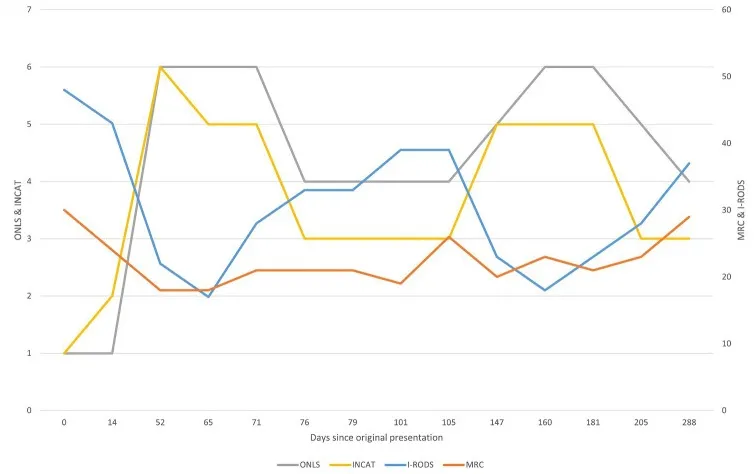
Graphical summarization of the used evaluation scales. The sum scores for the scales ONLS (grey) and INCAT (yellow) are shown on the left side of the graph. The sum scores for the scales I-RODS (light blue) and MRC (orange) are shown on the right side of the graph. For the MRC scale, the more sensitive muscle groups were picked to be evaluated and comprise the shown sum: upper arm abductors, elbow flexors, wrist extensors, hip flexors, knee extensors, and foot dorsal flexors. The figure represents changes in evaluation scores throughout the clinical case. By comparing with Figure 1, primary improvement was observed following corticosteroid therapy, and the following declines can be attributed to prednisone dose reduction, from 30 mg/day and lower. There seemed to be an improvement after rituximab treatment in the first 24 days (between days 79 and 103), but following that, there was a decline in the patient's state as the prednisone dose was reduced. The improvement after starting rituximab should typically be seen after 2 months of treatment, yet there was no clear improvement. Substantial improvement became apparent after starting treatment with subcutaneous immunoglobulin, which is apparent in the evaluation scores and reduction in the prednisone dose following day 205.
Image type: pathology (immunostaining)